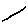
Label: line